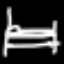
Label: bed